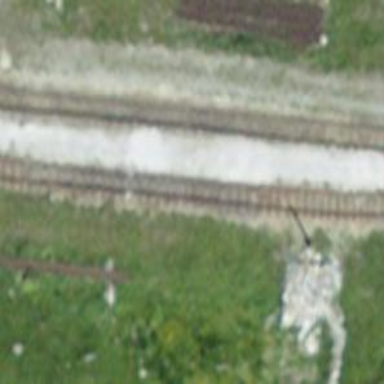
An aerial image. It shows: Preserved narrow-gauge railway with siding for services.